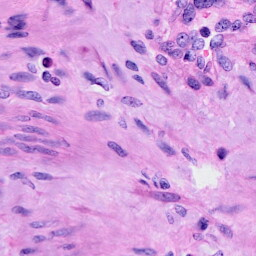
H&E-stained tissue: Cervix